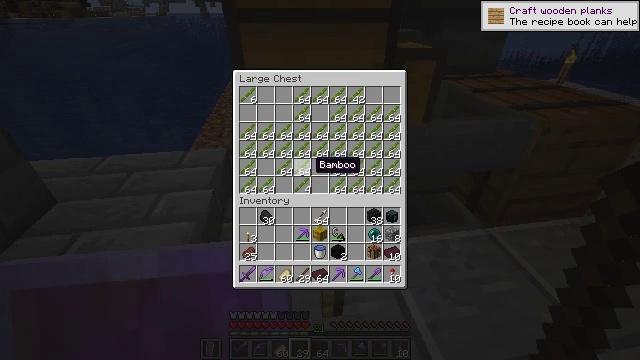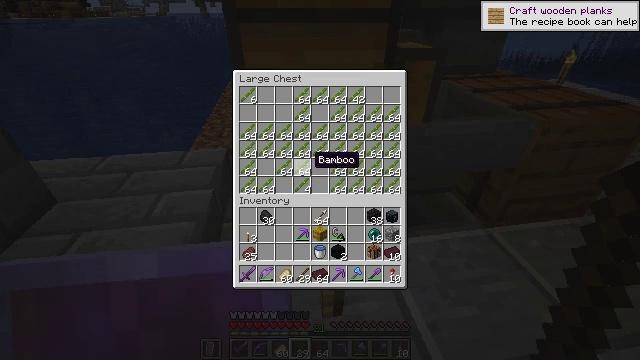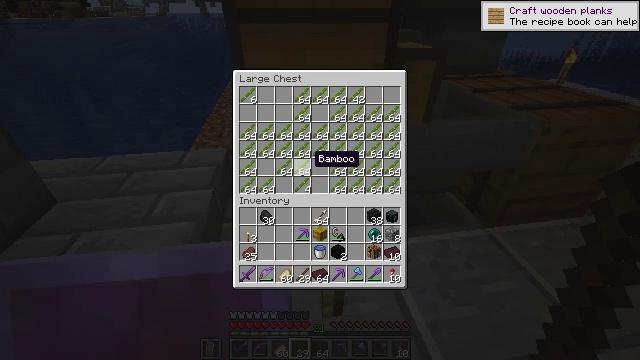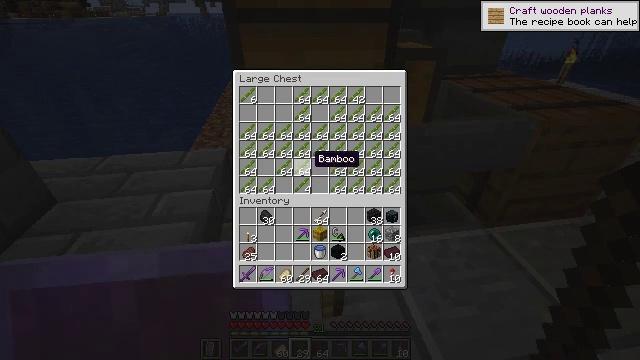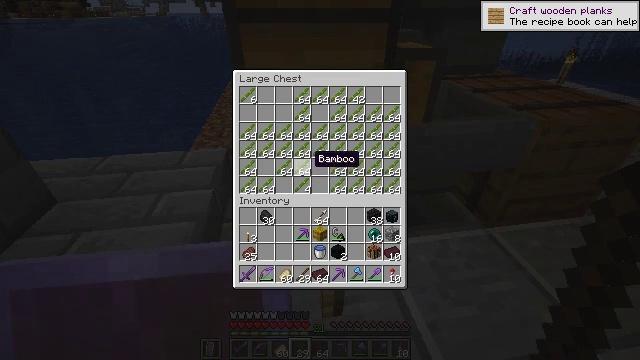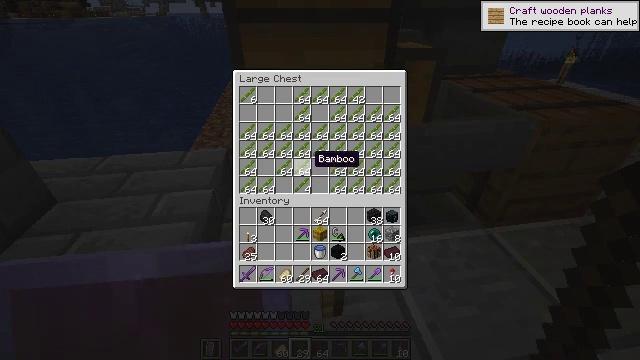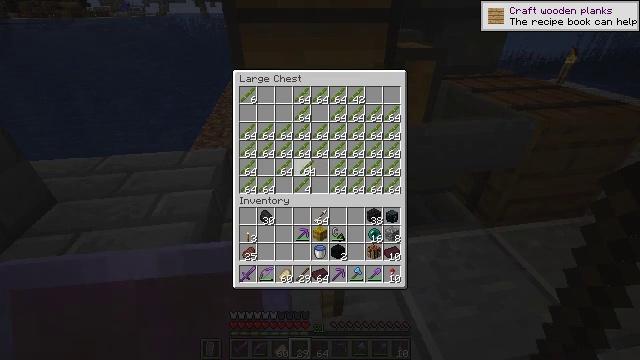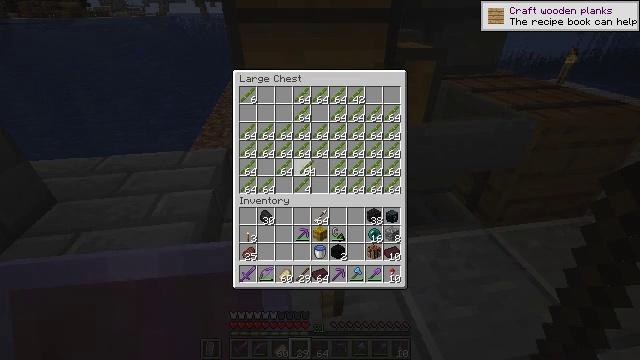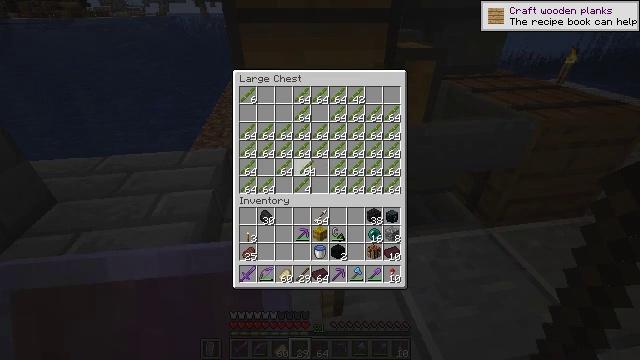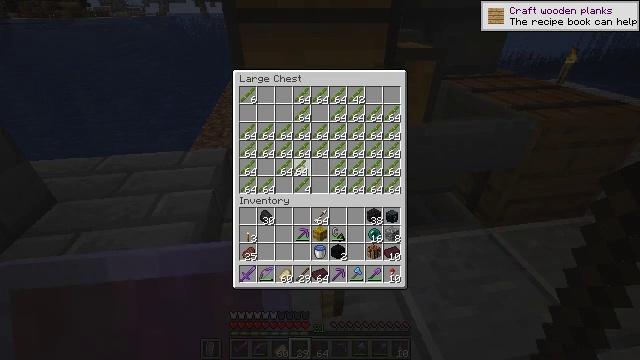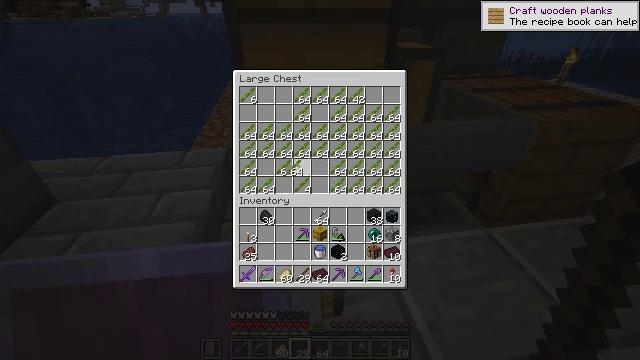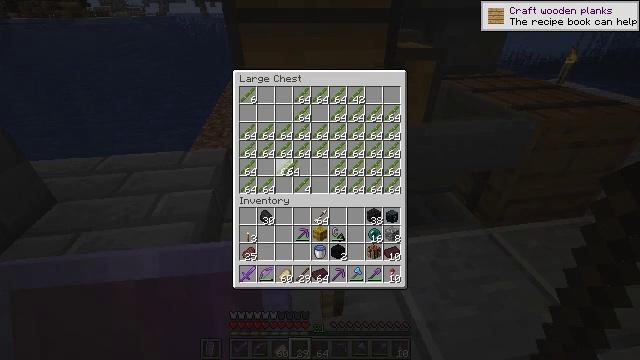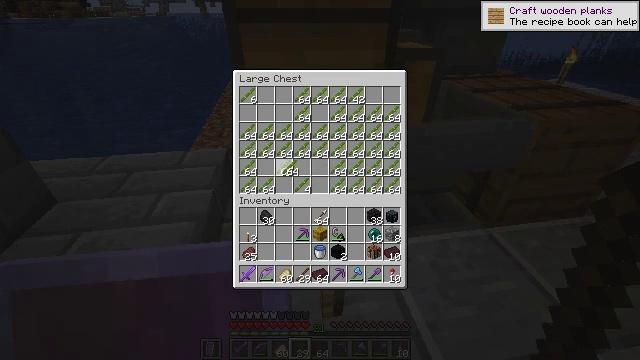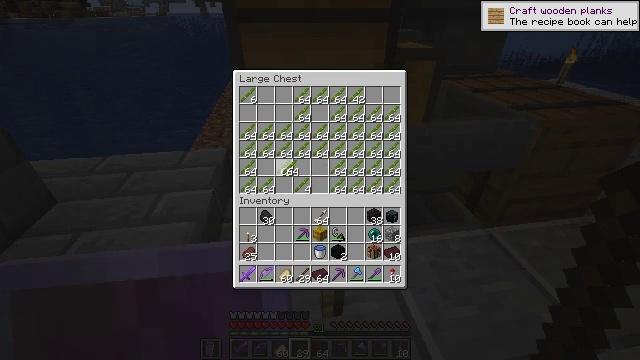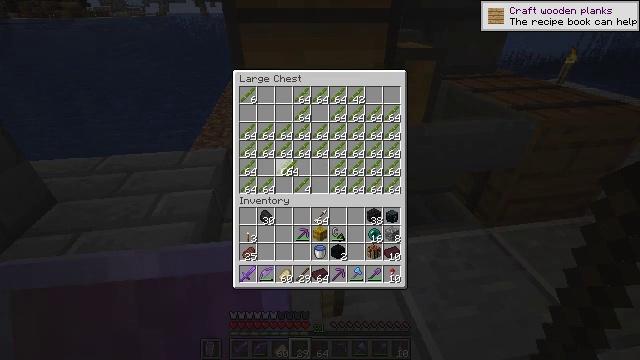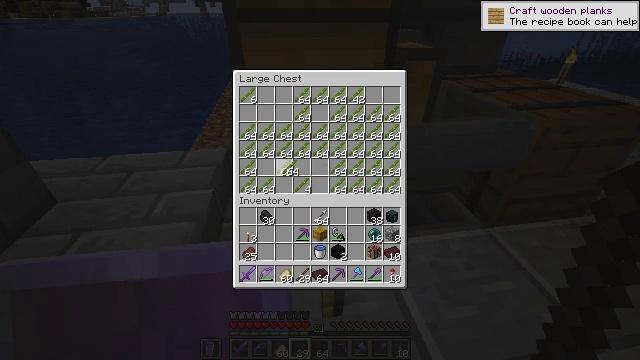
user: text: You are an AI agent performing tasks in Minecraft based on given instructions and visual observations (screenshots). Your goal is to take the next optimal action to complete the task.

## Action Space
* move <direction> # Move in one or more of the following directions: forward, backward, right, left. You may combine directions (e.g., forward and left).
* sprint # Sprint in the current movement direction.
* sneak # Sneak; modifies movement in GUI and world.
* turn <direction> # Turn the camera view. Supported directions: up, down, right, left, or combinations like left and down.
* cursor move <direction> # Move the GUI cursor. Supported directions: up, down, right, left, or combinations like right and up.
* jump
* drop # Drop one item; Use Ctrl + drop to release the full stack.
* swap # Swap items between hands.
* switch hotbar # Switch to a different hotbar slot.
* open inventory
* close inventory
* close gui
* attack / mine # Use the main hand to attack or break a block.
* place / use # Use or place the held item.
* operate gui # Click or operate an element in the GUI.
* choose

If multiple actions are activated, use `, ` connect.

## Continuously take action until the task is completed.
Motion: motion action
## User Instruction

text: Get nether bricks by smelting netherrack.
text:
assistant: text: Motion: no_op
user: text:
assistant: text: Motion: no_op
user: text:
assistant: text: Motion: no_op
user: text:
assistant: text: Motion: no_op
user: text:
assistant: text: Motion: no_op
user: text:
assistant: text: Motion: attack / mine
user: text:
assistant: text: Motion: attack / mine
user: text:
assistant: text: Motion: attack / mine
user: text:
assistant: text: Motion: turn left
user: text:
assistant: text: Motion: no_op
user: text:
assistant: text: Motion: no_op
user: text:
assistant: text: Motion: sneak
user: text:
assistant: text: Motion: sneak
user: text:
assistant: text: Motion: sneak
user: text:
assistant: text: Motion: sneak
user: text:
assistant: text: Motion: sneak
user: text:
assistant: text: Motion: sneak
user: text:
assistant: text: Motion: sneak, attack / mine
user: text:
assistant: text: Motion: sneak, attack / mine
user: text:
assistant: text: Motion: sneak
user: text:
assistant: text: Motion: sneak, attack / mine
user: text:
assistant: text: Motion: sneak, attack / mine
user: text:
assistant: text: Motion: sneak, attack / mine
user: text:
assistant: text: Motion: sneak, attack / mine
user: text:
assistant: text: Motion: sneak
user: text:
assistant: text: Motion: sneak
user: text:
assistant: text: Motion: sneak
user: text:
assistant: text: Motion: sneak
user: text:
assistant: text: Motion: sneak
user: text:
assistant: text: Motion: sneak